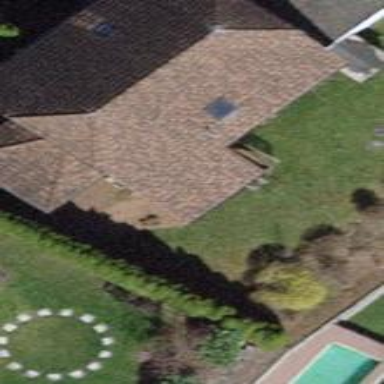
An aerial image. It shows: Half-hipped roof house.